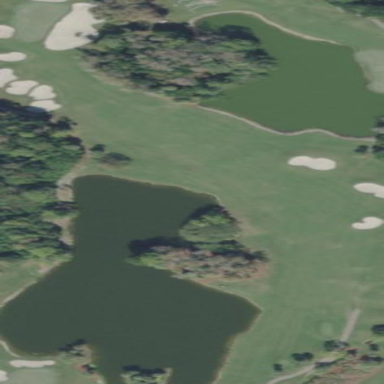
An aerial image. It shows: Golf fairway in the image.